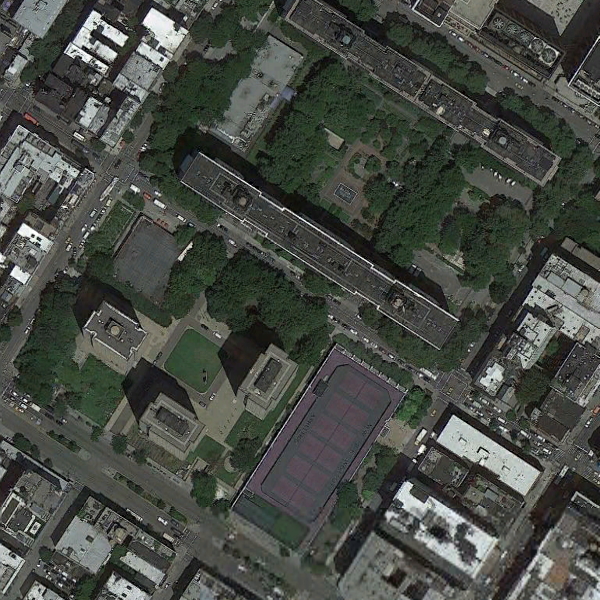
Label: School